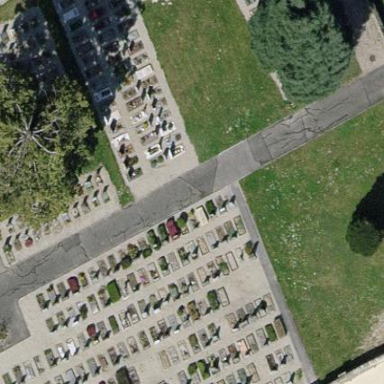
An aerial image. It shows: Cemetery.